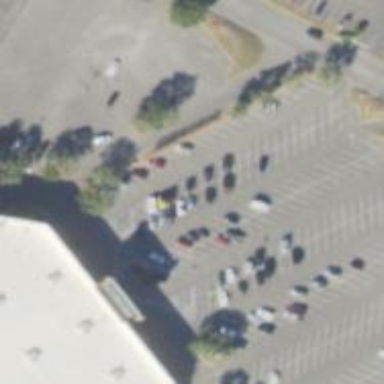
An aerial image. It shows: Parking space is available.